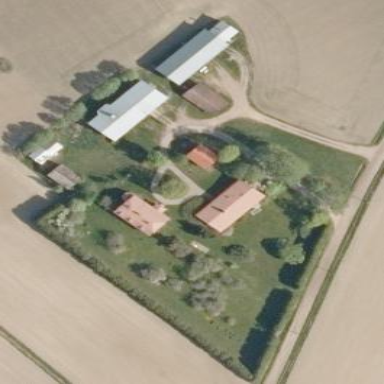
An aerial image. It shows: Farmyard area.